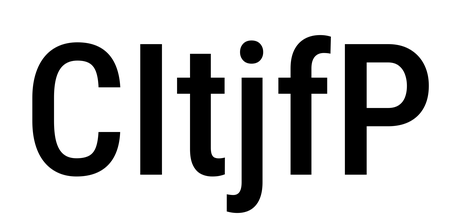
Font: Roboto_Condensed_Medium